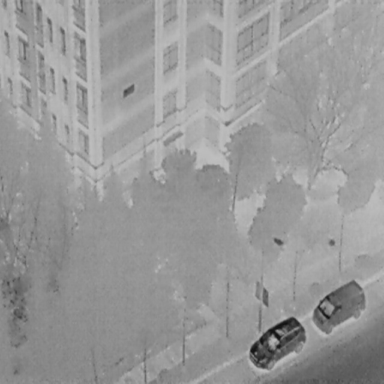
There are two Cars in the infrared image.